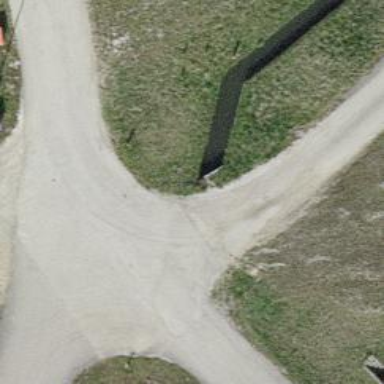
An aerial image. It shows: Canal culvert running through tunnel.